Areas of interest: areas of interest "Shopping Mall"
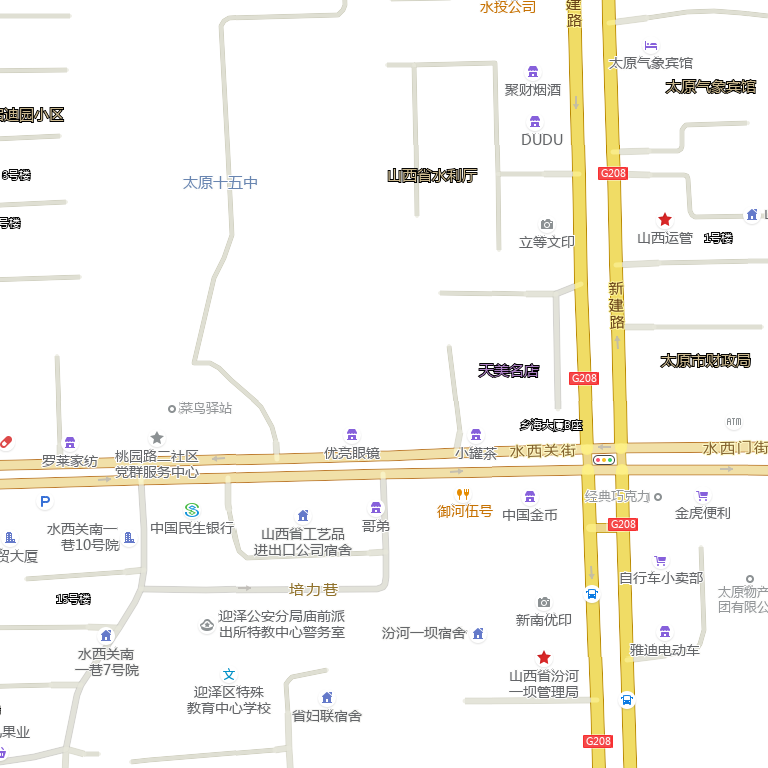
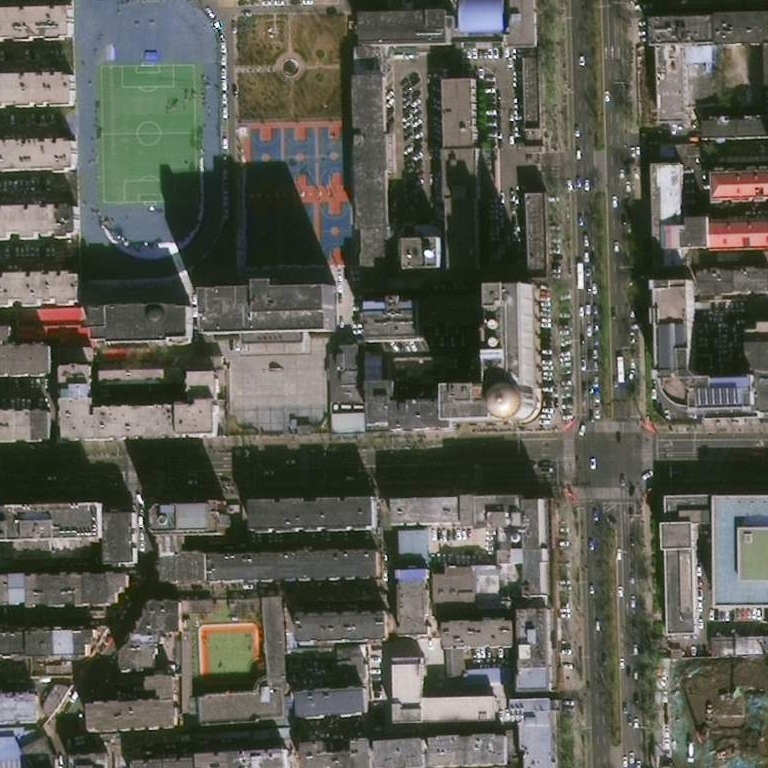